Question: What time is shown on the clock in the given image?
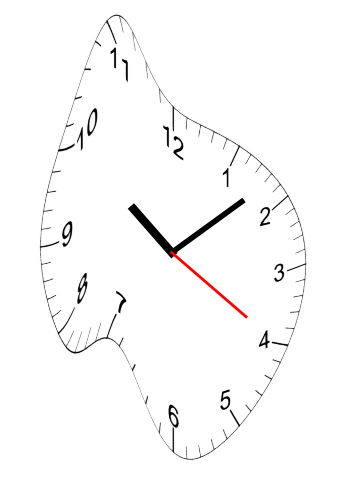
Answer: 10:08:20